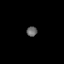
Tissue: skin
Cell type: Endothelial cells
Senescence score: 0.6789
Nuclear area (px): 99
Mean DAPI intensity: 106.101